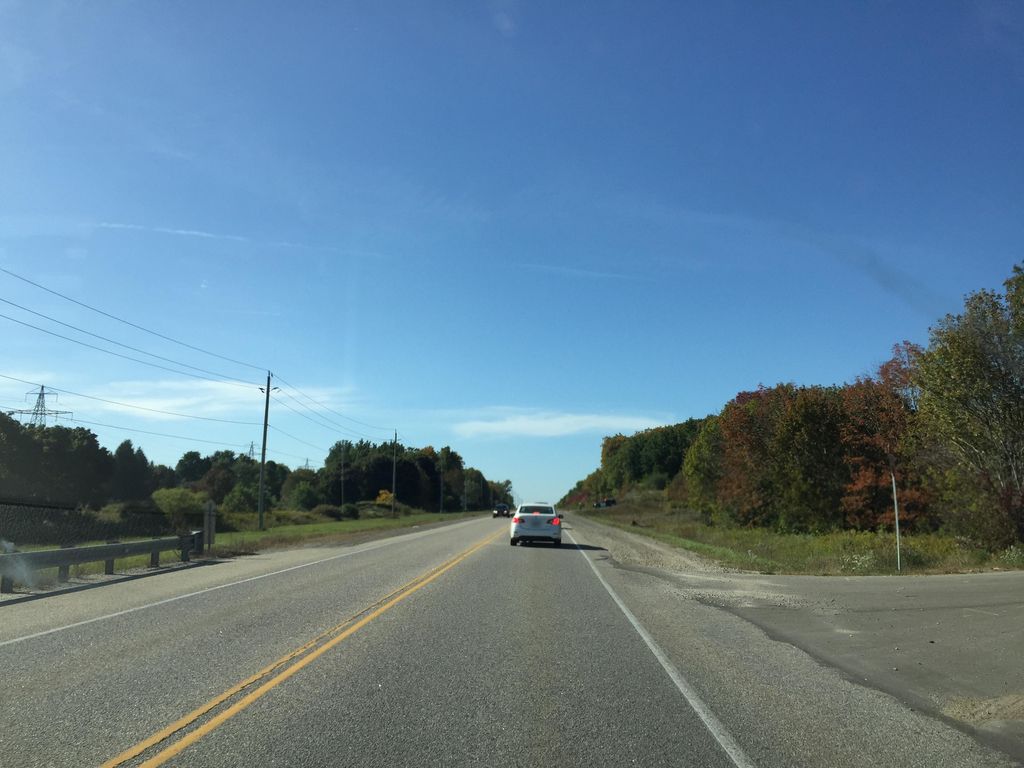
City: kitchener-waterloo